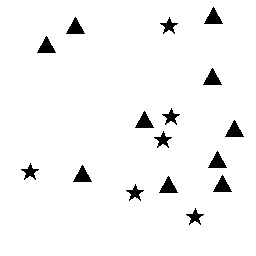
Squares: 0
Triangles: 10
Stars: 6
Total shapes: 16